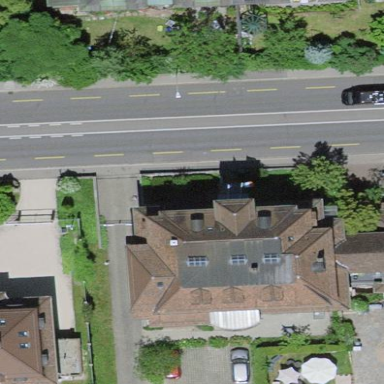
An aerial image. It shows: Embassy building.